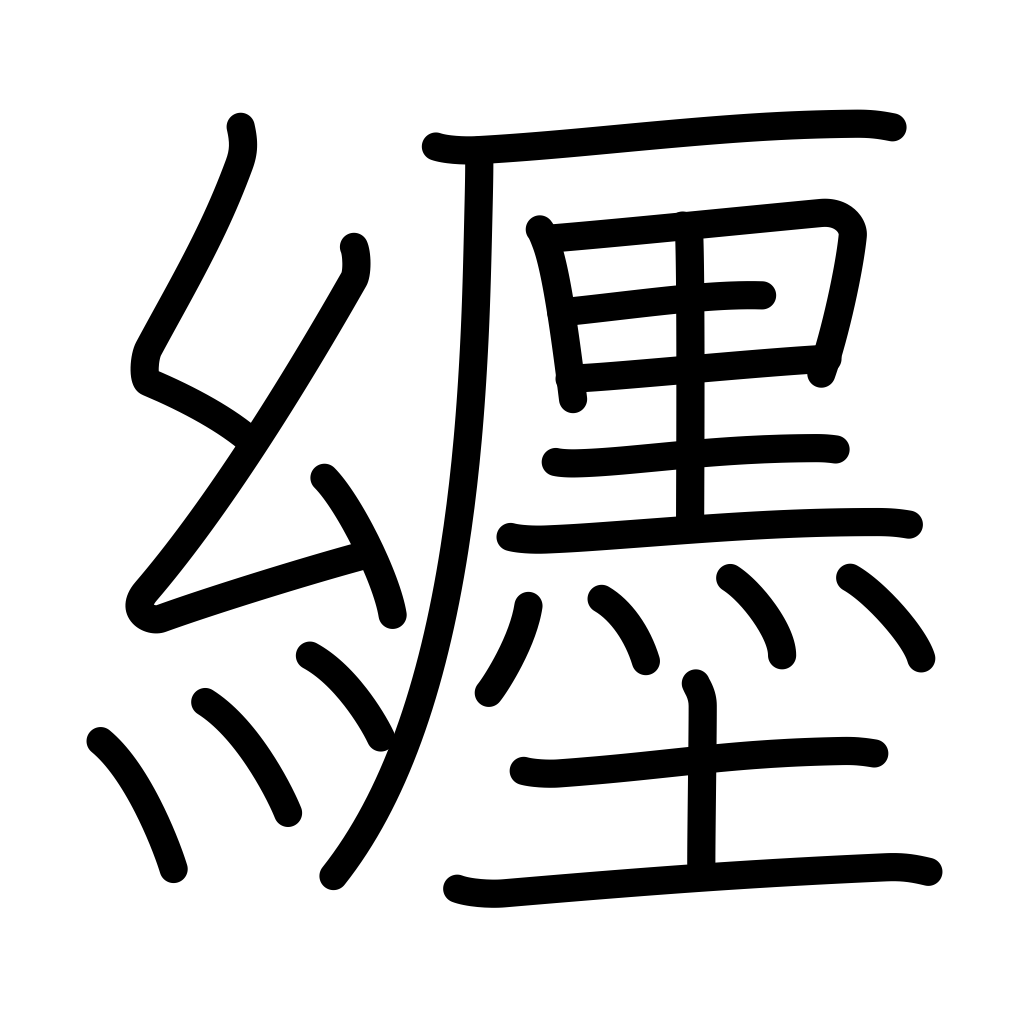
Meaning: wear, wrap, tie, follow around, collect